Brain MRI, modality: hrT2
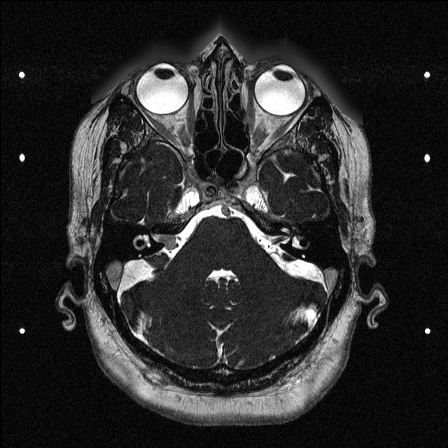